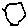
Label: hexagon